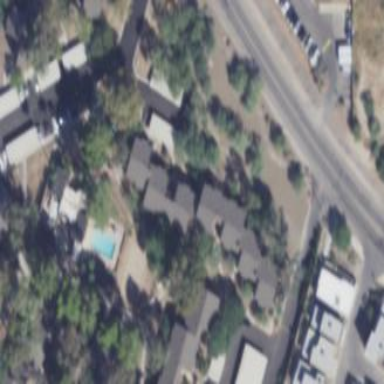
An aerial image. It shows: View of apartment building.